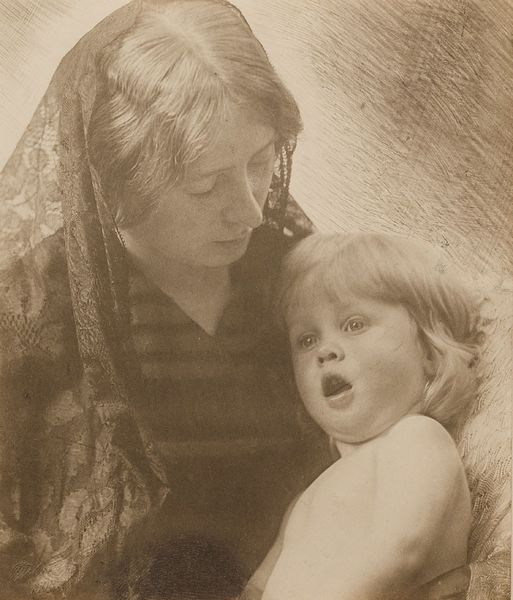
Titel: Mutter mit Kind im Arm
Künstler: Minya Diez-Dührkoop
Standort: Hamburg
Institution: Museum für Kunst und Gewerbe Hamburg
Schlagwörter: frau, kind, mutter, papier, foto, fotografie, photographie, doppelbildnis, doppelportrait, photo, karton, lichtbild, bildwerke, angewandte und bildende kunst, hessische systematik, porträtfotografie, porträtphotographie, platindruck, platinotypie, doppelporträt